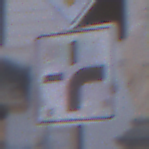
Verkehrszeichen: VerlaufVorfahrtsstrasse3
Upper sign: Vorfahrtsstrasse
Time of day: SunriseSunset
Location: Outdoor (Urban)
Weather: PartlyCloudy
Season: NotSpecified
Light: Natural